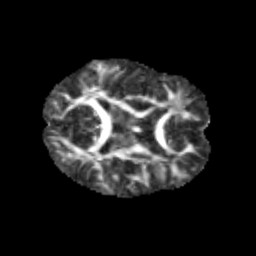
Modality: FA
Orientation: axial
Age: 9
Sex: male
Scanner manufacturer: siemens
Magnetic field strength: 3 T
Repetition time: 3.8 s
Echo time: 0.07 s